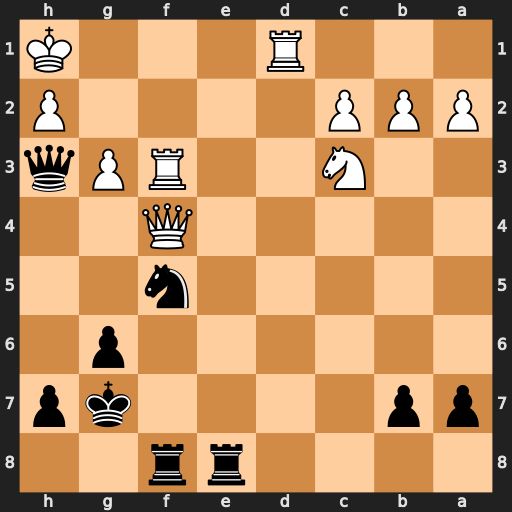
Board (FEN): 4rr2/pp4kp/6p1/5n2/5Q2/2N2RPq/PPP4P/3R3K
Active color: b
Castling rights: -
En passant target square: -
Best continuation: Ne3 Qd4+ Kh6 Qxe3+ Rxe3